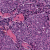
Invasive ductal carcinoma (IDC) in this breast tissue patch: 1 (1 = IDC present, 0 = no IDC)